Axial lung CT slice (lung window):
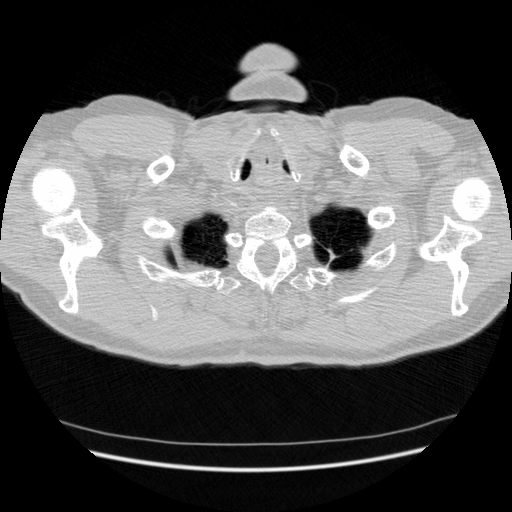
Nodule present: no